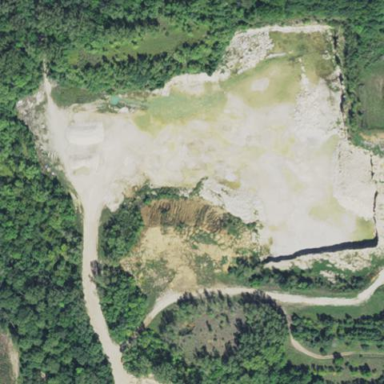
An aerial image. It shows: Quarry area.